Question: I am newbie in Laravel. I am using windows 7. I have downloaded and created a laravel project inside xampp inside htdocs folder.I have uncommented the statement,'extension=php_openssl.dll' inside 'php.ini'. When I type the 'http://localhost/laravel/public/' in the browser, it shows the home page. When I refresh the page I get an exception like this.

When I remove the cookies and session variables in the browser settings, it will show the home page for once and if I refresh the page after,it shows the above page again.
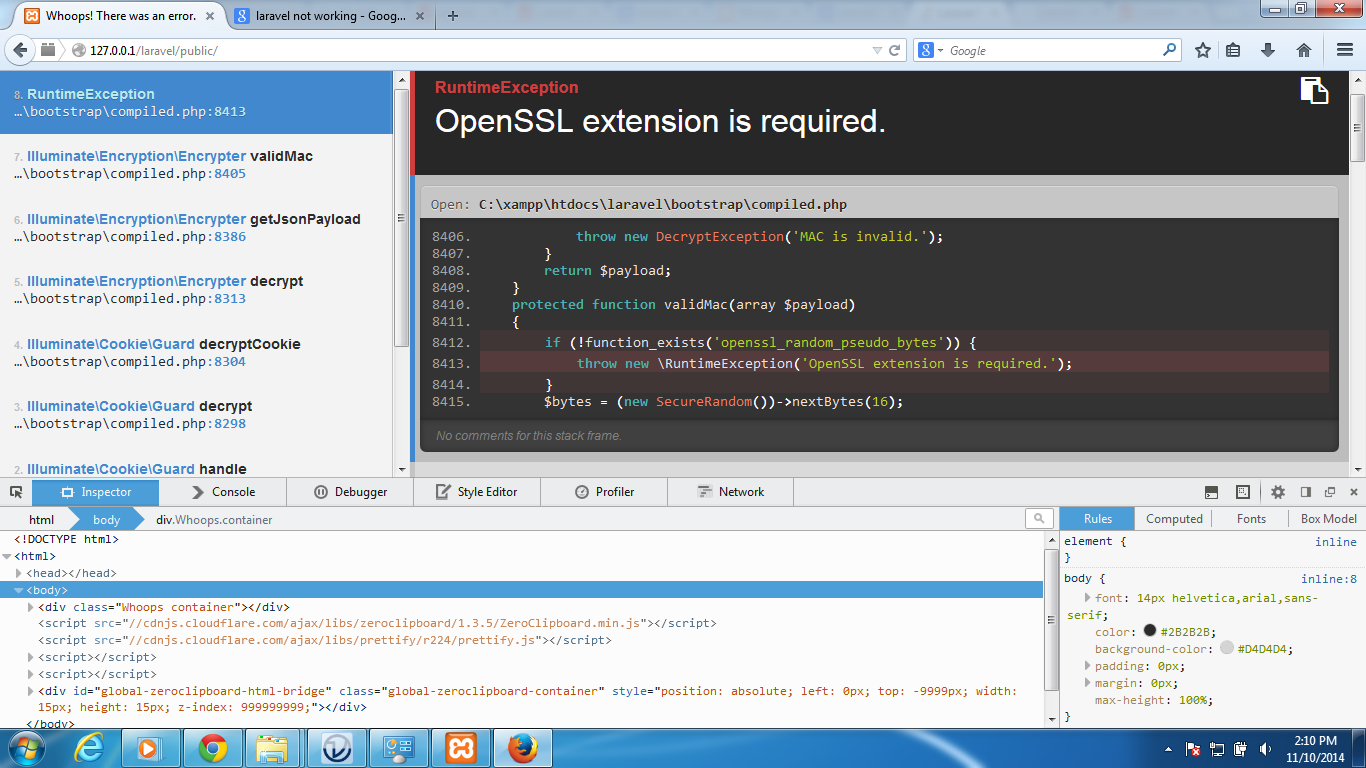
Answer: After uncommenting the line in the php.ini file, you must still activate it: left click on the WAMP server icon, then and ensure that is checked. If not, click it. WAMP will restart and it should be OK.